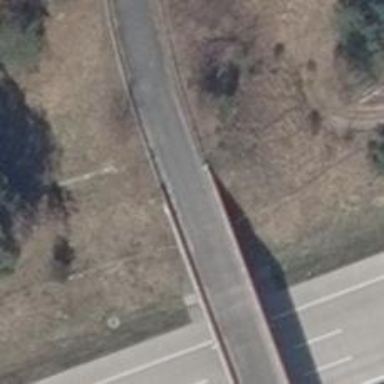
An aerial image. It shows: Asphalt track on bridge with Grade 1 track type.